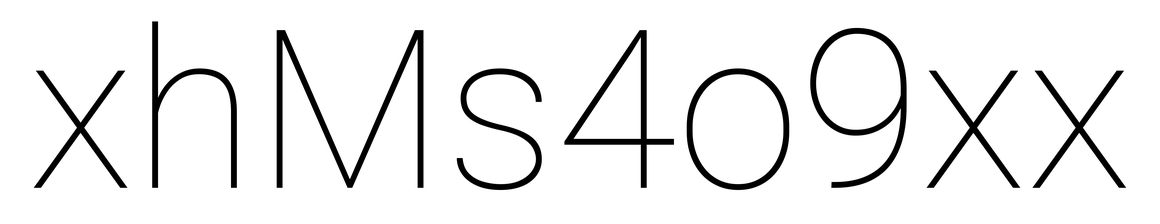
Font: Roboto_Thin